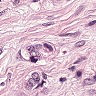
Metastatic tissue present: yes